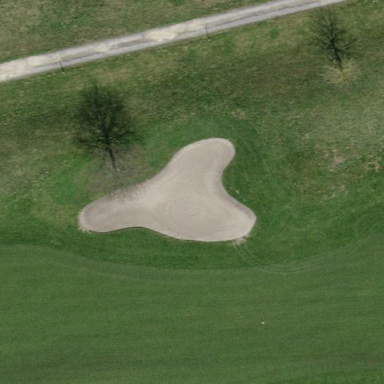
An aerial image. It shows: Sandy area is golf bunker.